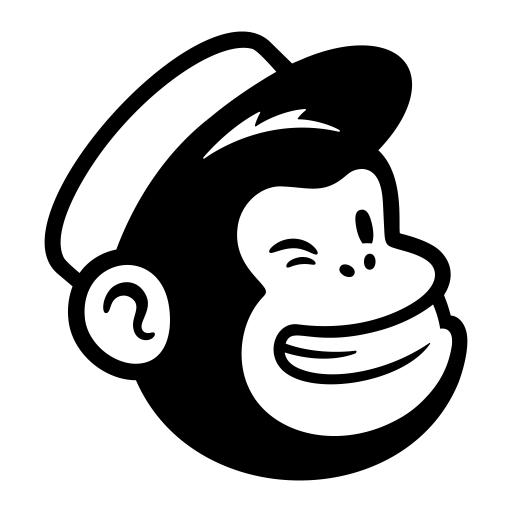
Tags: icon, FontAwesome, fa-icon, brand, mailchimp